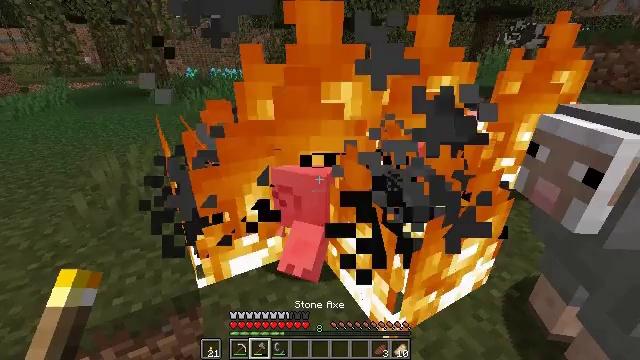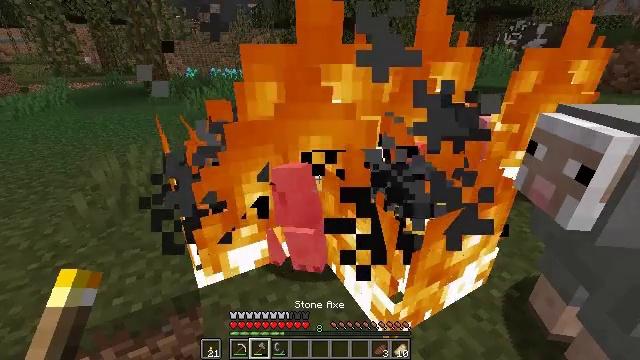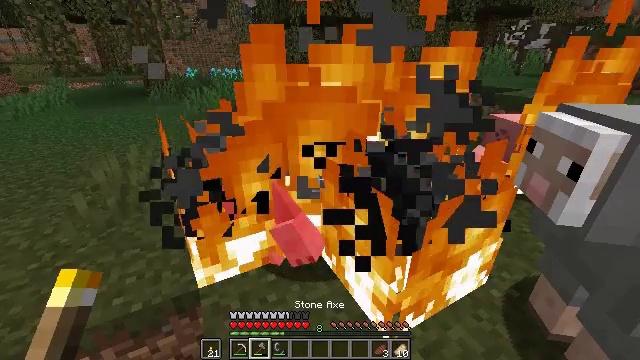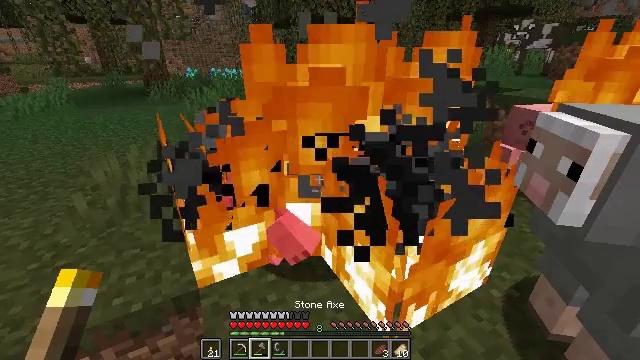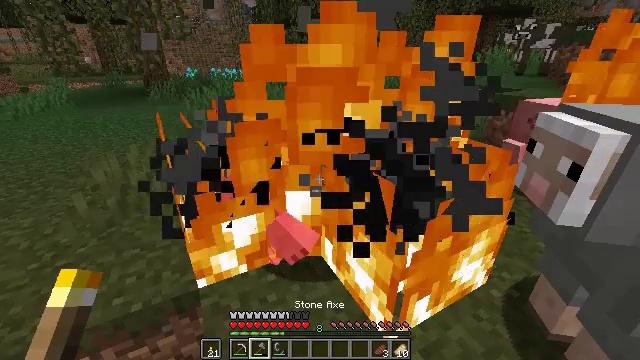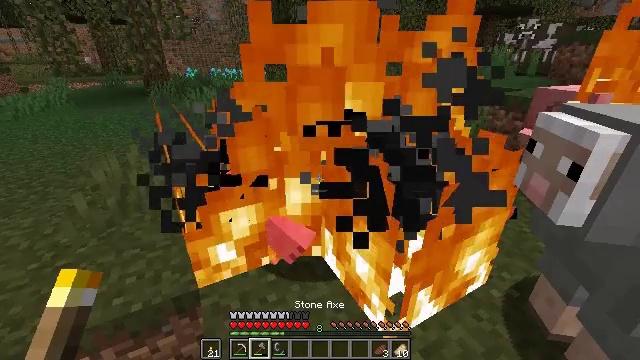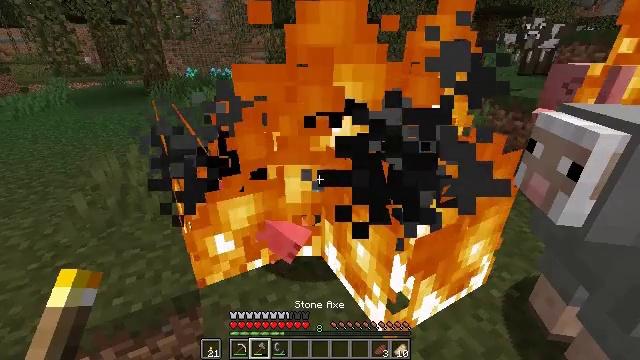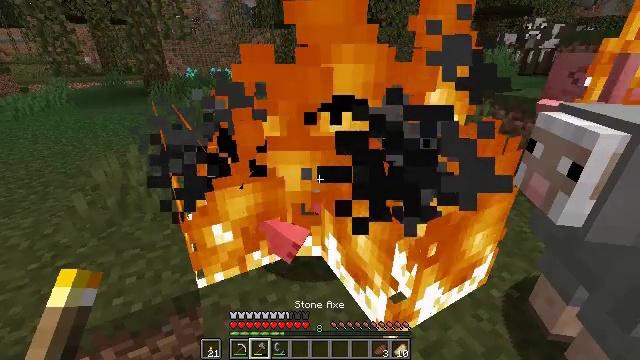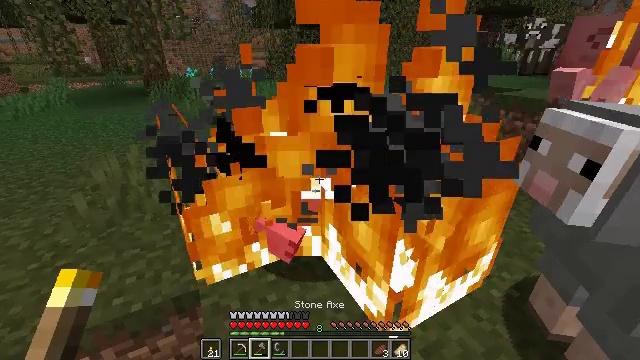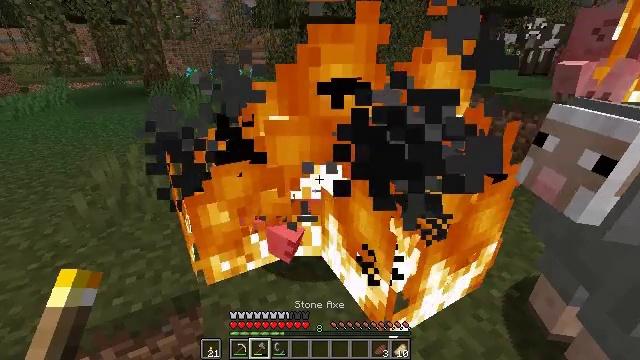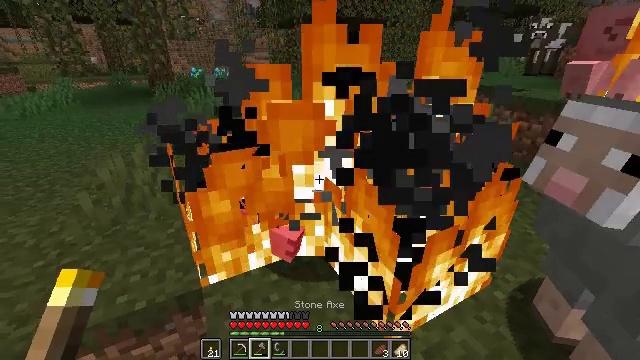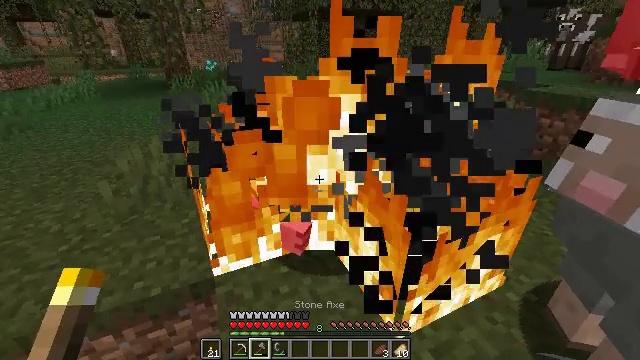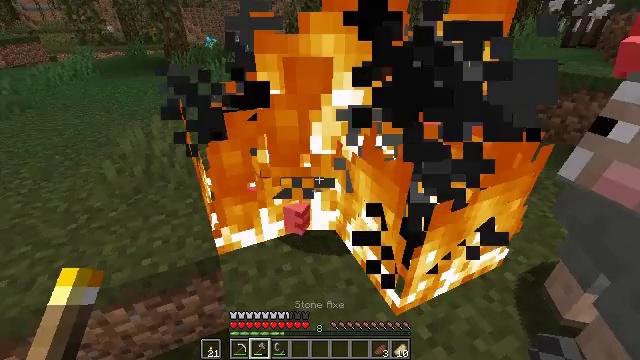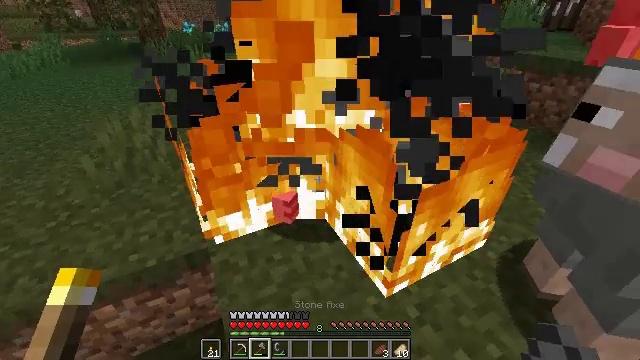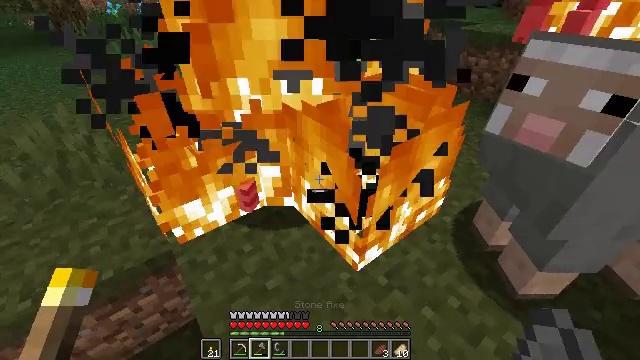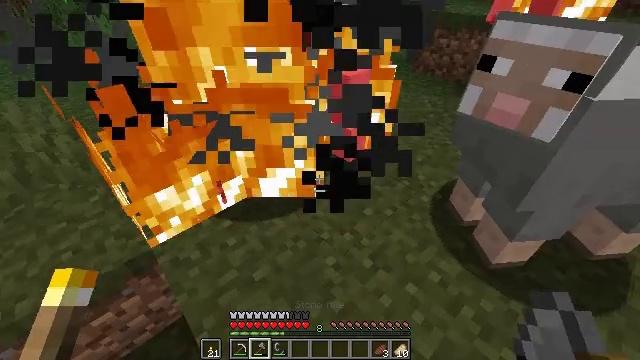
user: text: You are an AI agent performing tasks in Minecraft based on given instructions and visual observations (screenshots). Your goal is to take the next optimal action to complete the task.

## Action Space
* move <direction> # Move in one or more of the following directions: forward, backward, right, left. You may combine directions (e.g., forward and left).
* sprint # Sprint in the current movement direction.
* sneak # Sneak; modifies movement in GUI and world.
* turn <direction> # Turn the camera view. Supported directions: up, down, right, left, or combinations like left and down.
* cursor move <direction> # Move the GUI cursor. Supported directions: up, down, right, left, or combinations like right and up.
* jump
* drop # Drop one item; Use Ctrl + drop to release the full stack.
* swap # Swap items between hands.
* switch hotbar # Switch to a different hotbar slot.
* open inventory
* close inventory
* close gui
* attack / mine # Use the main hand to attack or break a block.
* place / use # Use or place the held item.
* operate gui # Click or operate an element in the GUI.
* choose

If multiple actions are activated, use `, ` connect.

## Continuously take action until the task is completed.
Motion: motion action
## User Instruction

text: Break the fire block.
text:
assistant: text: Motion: no_op
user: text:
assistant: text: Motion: no_op
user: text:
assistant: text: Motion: no_op
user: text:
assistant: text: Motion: no_op
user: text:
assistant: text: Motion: no_op
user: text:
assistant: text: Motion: no_op
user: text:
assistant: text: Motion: no_op
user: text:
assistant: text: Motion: no_op
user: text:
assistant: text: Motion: no_op
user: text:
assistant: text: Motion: no_op
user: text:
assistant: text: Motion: turn left and down
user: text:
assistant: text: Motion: turn down
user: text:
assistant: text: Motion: turn right and down
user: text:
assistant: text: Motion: turn right and down
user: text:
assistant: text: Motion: turn right and down, attack / mine
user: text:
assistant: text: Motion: attack / mine
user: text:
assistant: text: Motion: turn left and down, attack / mine
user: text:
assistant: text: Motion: turn left and down
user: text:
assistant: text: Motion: turn left
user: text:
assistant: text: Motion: turn left and up, attack / mine
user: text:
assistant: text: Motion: turn left and up
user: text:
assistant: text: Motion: attack / mine
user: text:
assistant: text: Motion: move forward, attack / mine
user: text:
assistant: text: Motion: move forward
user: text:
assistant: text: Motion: move forward
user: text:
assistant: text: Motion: move forward
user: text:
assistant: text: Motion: no_op